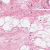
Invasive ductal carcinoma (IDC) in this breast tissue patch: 0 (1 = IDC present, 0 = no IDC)